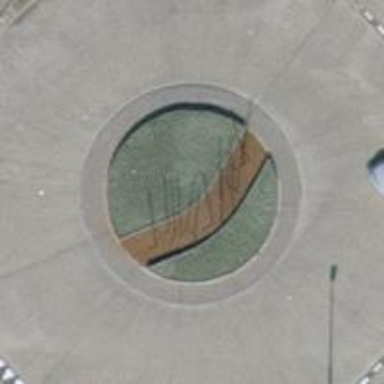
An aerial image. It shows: Concrete tertiary road leading to roundabout.